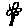
Label: flower